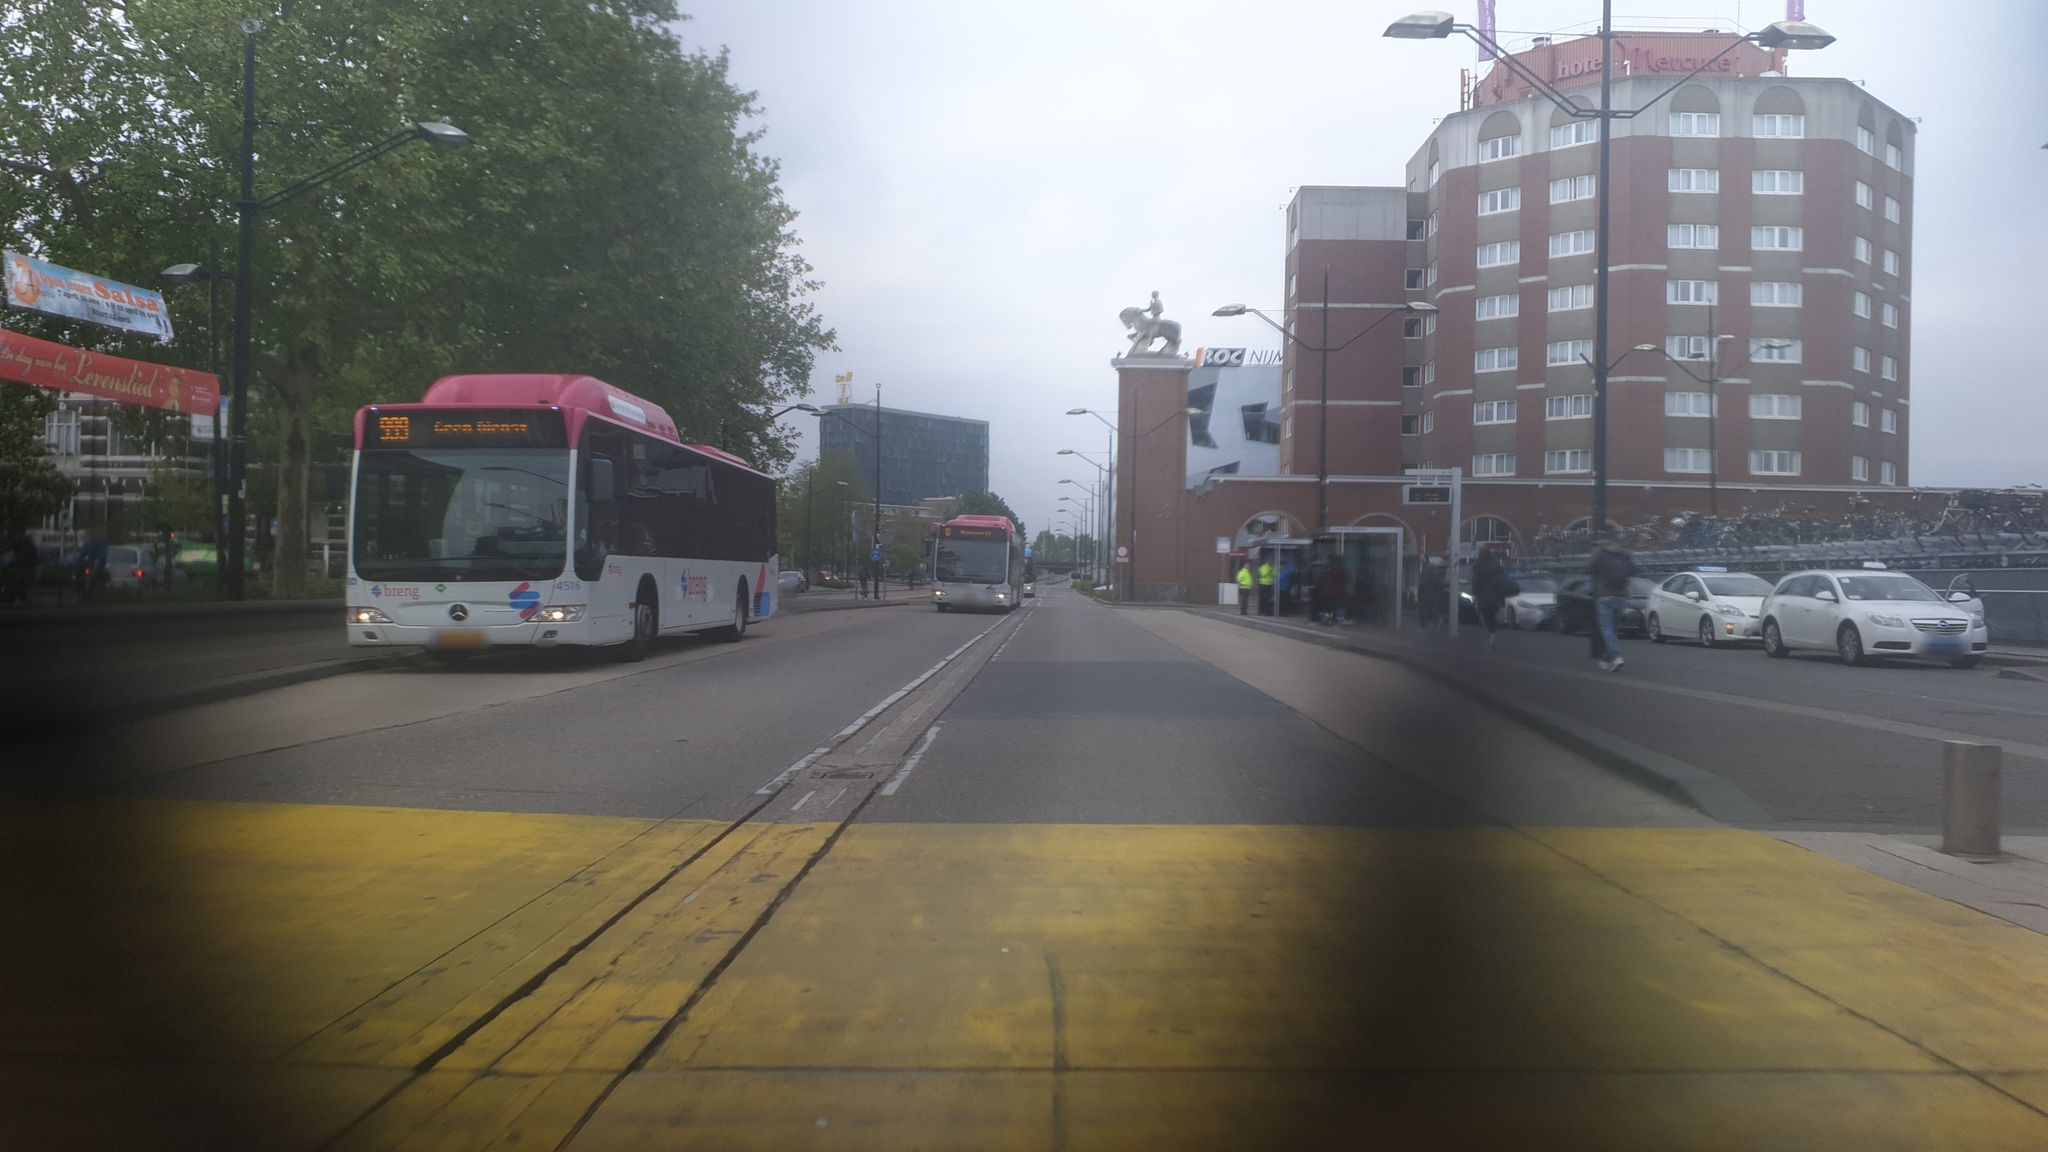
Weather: clear
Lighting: day
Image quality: good
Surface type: driving surface
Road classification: cycleway, footway, steps
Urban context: urban centre
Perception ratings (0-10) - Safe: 7.62, Lively: 8.22, Beautiful: 8.09, Boring: 5.11, Depressing: 3.48, Wealthy: 4.47